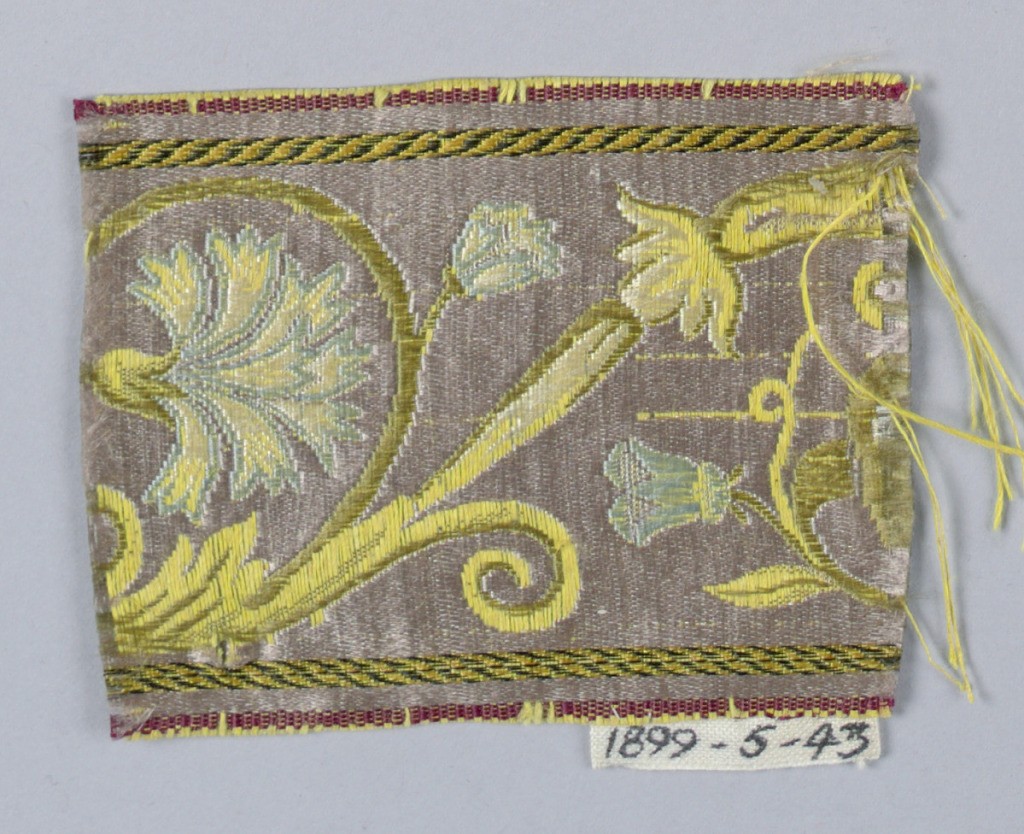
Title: Trimming fragment
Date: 19th century
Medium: silk Technique: woven
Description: Flower and stems in pale colors on dark ground